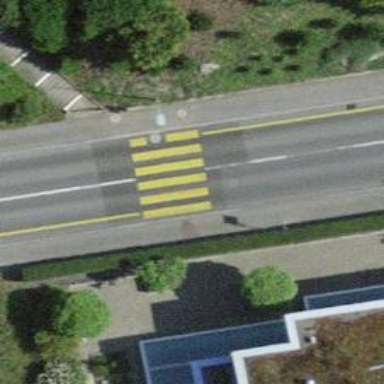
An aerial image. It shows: Pedestrian crossing with zebra markings on the footway.